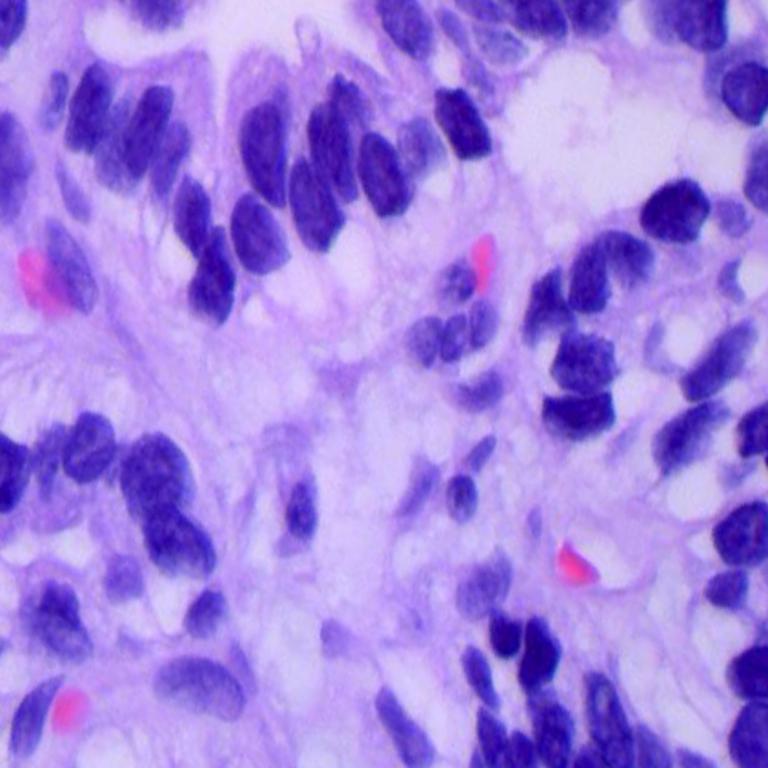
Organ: lung
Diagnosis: adenocarcinomas